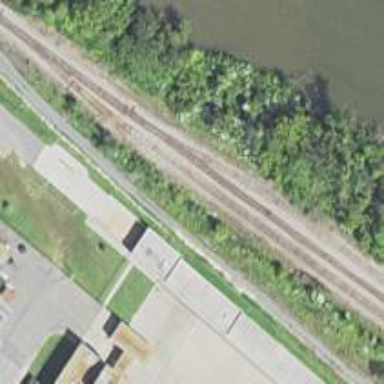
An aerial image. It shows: Railway siding for service.